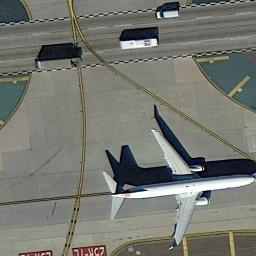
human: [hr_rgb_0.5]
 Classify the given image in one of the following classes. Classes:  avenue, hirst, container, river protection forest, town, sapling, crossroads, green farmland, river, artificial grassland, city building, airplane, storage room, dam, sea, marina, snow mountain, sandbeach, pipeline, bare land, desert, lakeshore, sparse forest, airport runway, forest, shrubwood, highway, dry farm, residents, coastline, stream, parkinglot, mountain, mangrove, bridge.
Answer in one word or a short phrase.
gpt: airplane